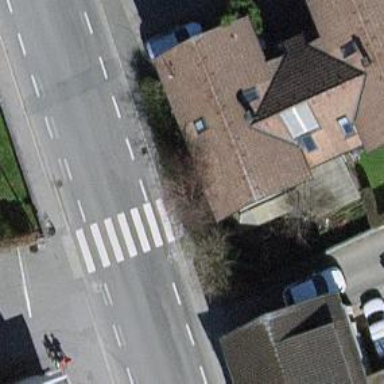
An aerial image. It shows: Zebra crossing with white markings.